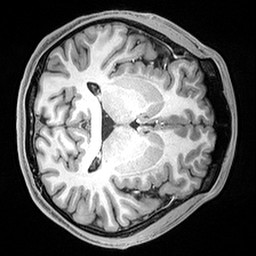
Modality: T1w
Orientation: axial
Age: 22
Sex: male
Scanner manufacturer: siemens
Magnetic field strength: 3 T
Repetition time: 2.4 s
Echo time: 0.00217 s